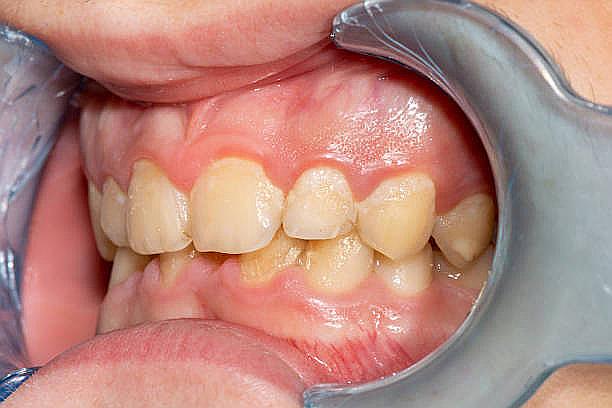
Condition: Calculus